Question: I have a tabulated data
which I like to use bi-linear interpolation between data (orange highlight in image) in MATLAB.
I don't know how to use interp1 or interp2.
if i assume that the blue row is x, and the blue column is y and the data between is k(x,y). so I have three vector and I am going to expand vector x and later vector y as well, to interpolate data.
would you please help me?
I'd appreciate any help and comment.
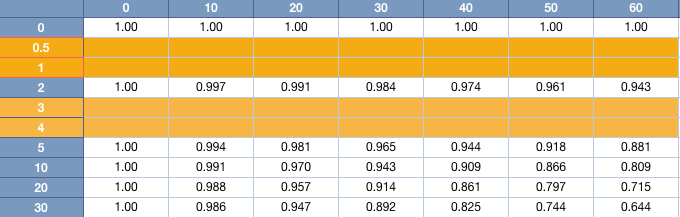
Answer: Try <URL>